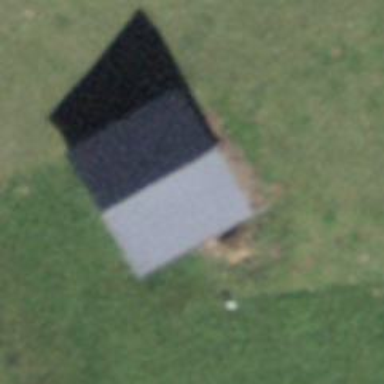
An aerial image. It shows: Rural barn.